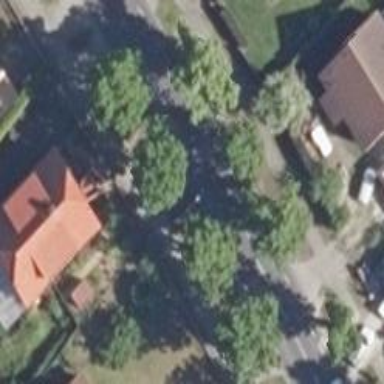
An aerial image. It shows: Sidewalk.